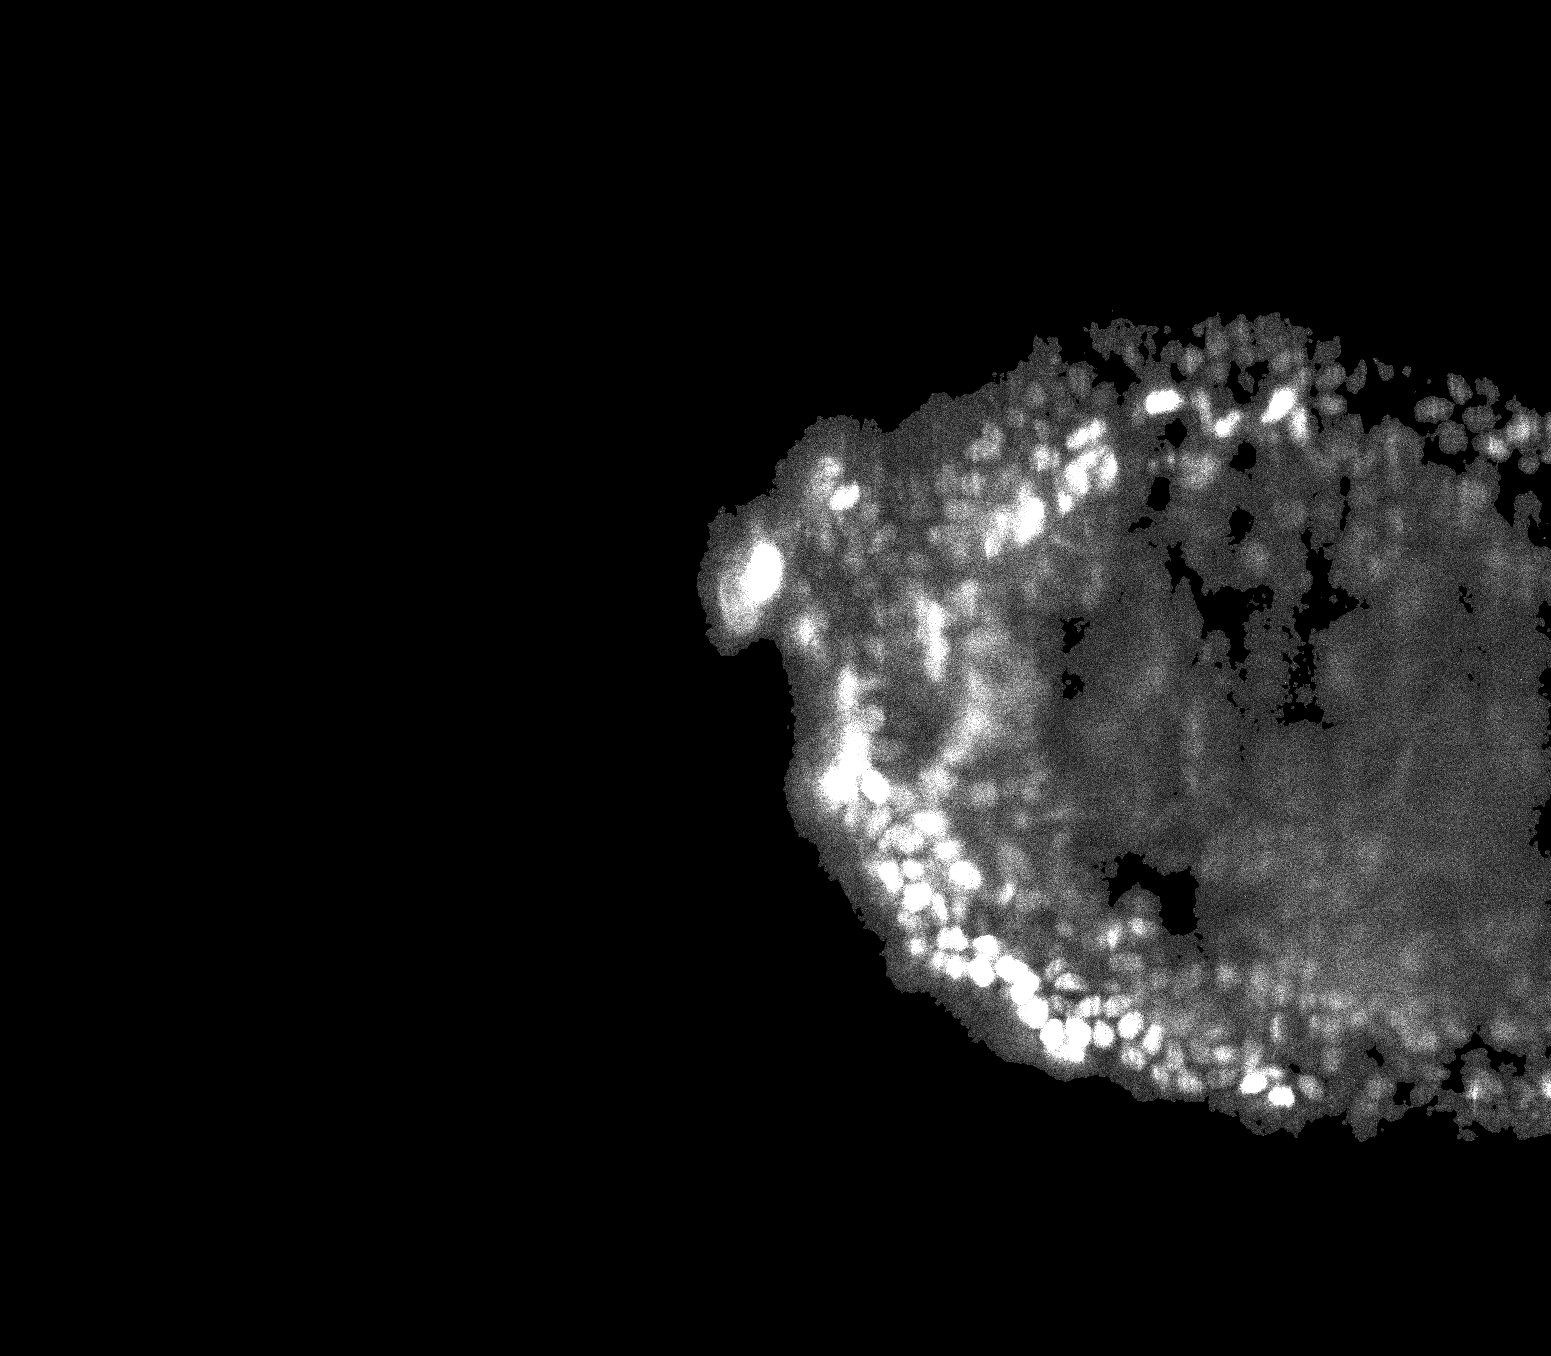
Sample: MusMusculus_2
Volume: 65 slices, 1356x1551 pixels
Nuclei in middle slice: 190